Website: home-depot
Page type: payment
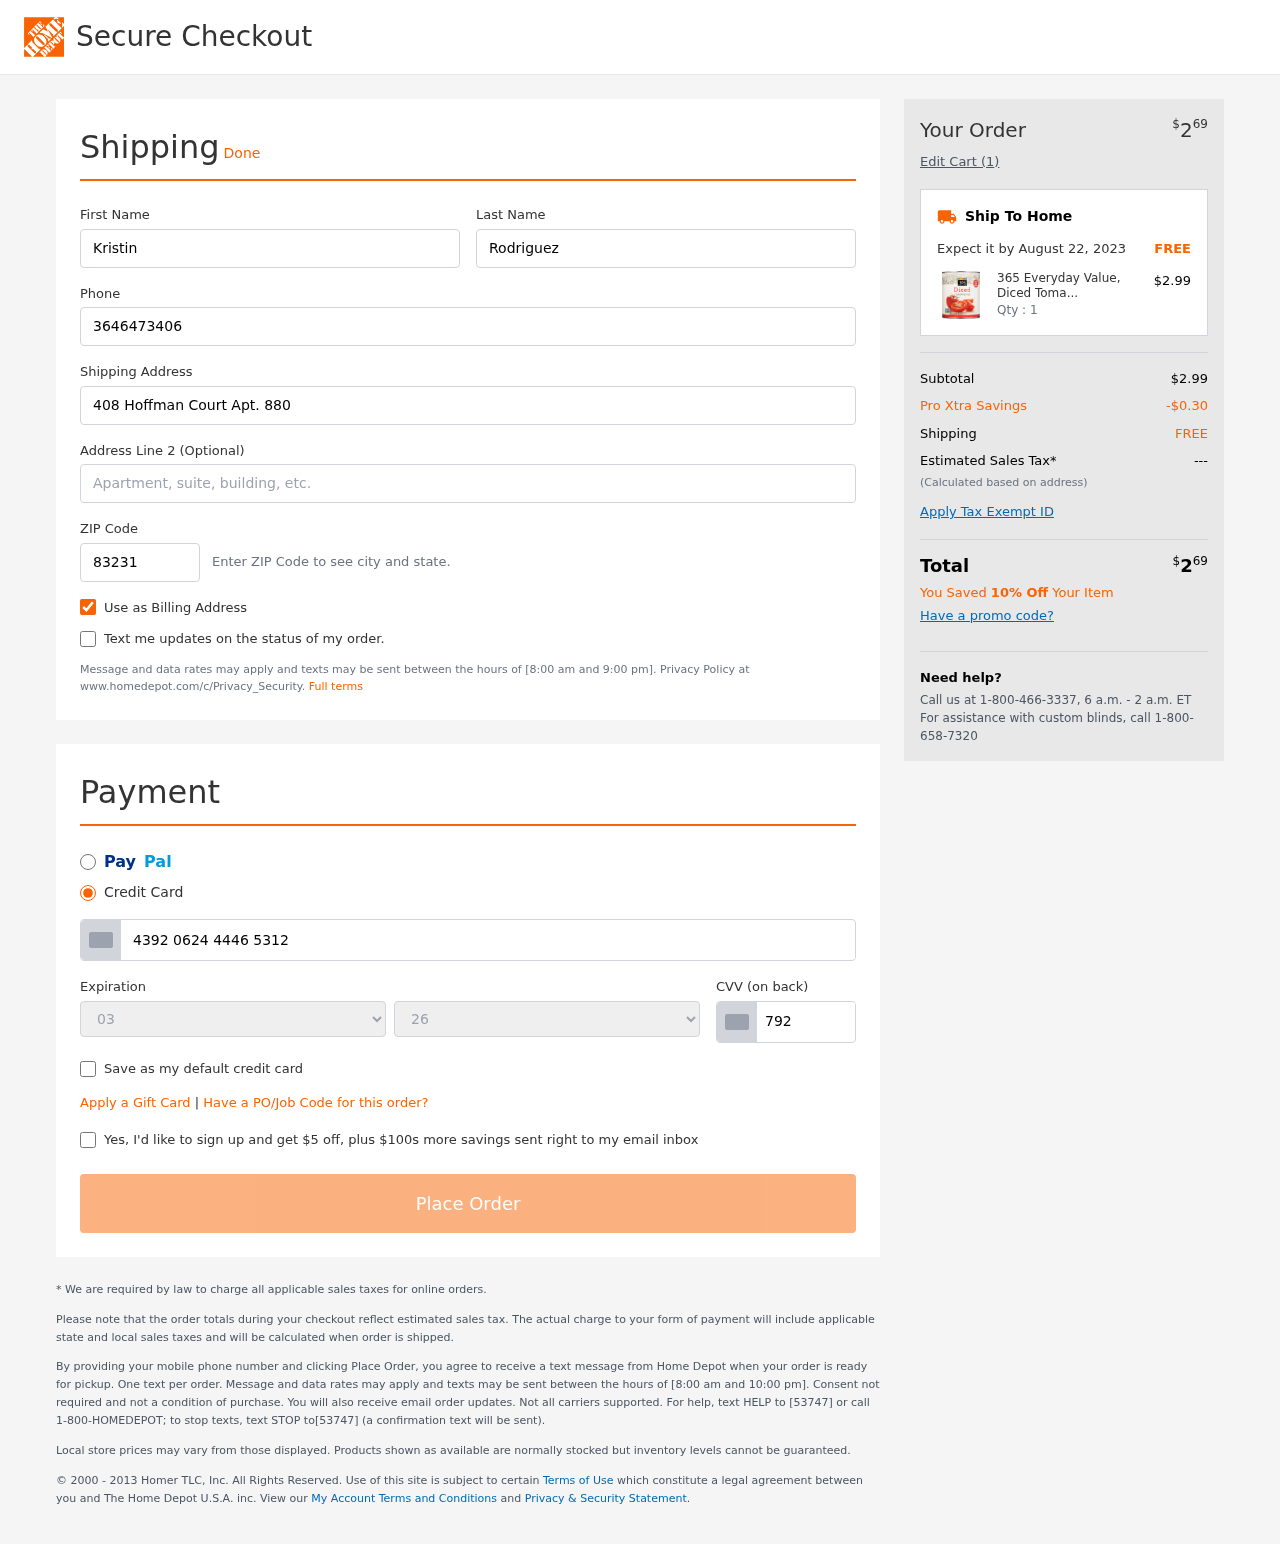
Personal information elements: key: PII_CARD_CVV
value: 792
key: PII_CARD_EXPIRY_MONTH
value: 03
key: PII_CARD_EXPIRY_YEAR
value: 26
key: PII_CARD_NUMBER
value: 4392 0624 4446 5312
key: PII_FIRSTNAME
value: Kristin
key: PII_LASTNAME
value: Rodriguez
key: PII_PHONE
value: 3646473406
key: PII_POSTCODE
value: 83231
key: PII_STREET
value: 408 Hoffman Court Apt. 880
Product elements: key: PRODUCT1_NAME
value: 365 Everyday Value, Diced Tomatoes, 28 oz
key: PRODUCT1_PRICE
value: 2.99
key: PRODUCT1_QUANTITY
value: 1
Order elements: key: ORDER_TOTAL
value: $269
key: ORDER_NUM_ITEMS
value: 1
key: ORDER_DELIVERY_DATE
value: August 22, 2023
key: ORDER_SUBTOTAL
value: $2.99
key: ORDER_DISCOUNT
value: -$0.30
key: ORDER_SHIPPING_COST
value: FREE